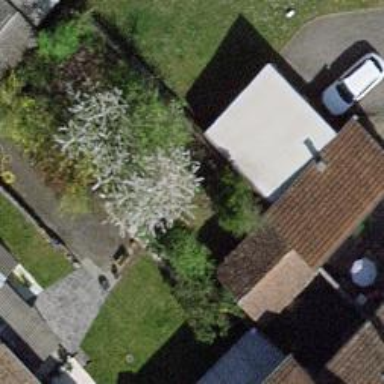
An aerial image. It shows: Garden surrounded by fence.